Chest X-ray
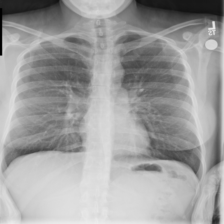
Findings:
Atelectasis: negative
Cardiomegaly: negative
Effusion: negative
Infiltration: negative
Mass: negative
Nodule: negative
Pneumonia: negative
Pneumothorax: negative
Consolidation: negative
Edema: negative
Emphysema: negative
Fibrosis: negative
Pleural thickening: negative
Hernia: negative